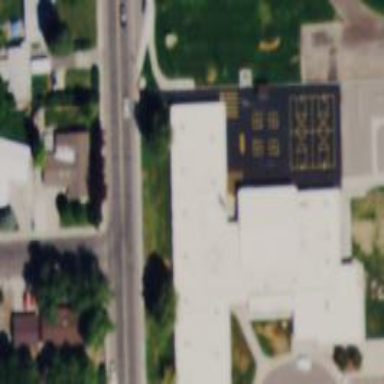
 also known as elementary school in the United States."